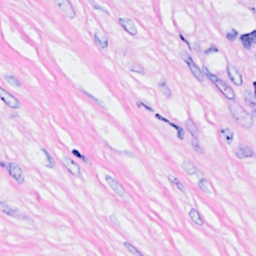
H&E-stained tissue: Breast